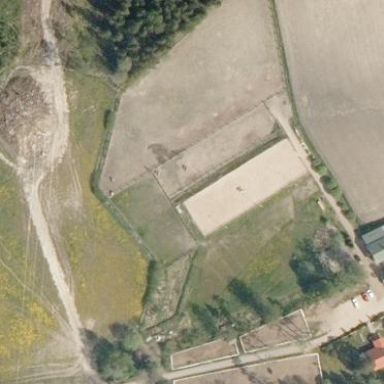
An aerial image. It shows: Equestrian pitch enclosed by fence.